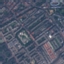
Land use / land cover class: Residential